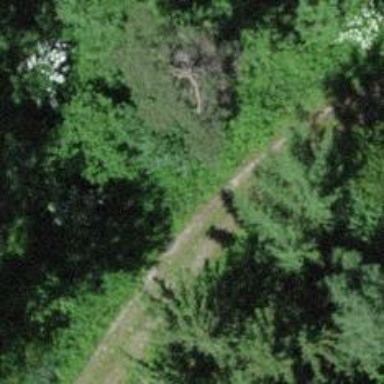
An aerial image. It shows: Track with grade 2 tracktype.